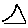
Label: triangle